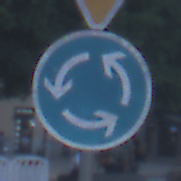
Verkehrszeichen: Kreisverkehr
Zusatzzeichen oben: VorfahrtGewaehren
Umgebung: Outdoor, Urban
Tageszeit: SunriseSunset
Wetter: PartlyCloudy
Licht: Natural
Jahreszeit: NotSpecified
Kontrast: LowContrast